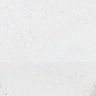
Metastatic tissue present: no